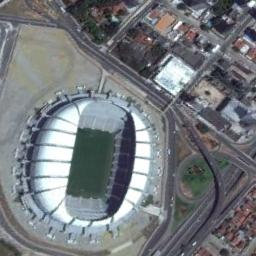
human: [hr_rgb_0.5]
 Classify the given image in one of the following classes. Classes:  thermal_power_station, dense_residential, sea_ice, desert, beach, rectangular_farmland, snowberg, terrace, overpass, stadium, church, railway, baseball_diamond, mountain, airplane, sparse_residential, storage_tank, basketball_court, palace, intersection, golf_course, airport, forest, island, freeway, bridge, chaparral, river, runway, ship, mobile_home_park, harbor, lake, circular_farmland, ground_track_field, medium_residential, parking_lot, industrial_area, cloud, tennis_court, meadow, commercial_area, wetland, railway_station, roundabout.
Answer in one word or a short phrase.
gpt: stadium